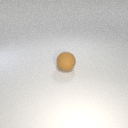
large brown rubber sphere